Interaction volume radius: 10 \u00c5
Interaction volume height: 40 \u00c5
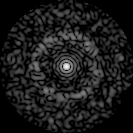
Disorder parameter: 0.8341